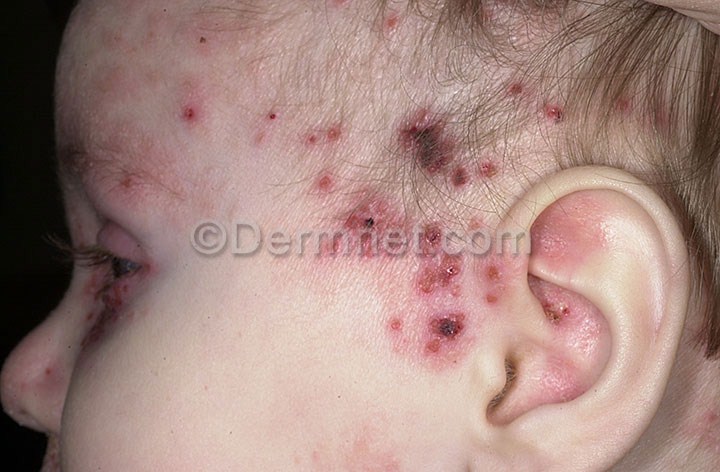
Disease: Warts Molluscum and other Viral Infections